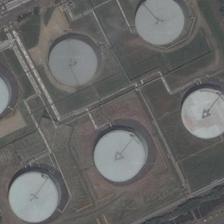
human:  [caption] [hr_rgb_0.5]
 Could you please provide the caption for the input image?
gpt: this area is made of six round buildings and integrated by plants .

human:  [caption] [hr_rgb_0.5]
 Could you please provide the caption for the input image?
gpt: six tanks surrounded by meadows are connected to tubes .

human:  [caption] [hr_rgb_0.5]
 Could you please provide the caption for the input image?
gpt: six big jars with white and grey paint .

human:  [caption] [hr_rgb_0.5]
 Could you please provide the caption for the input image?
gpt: six tanks surround by green meadows are in two rows .

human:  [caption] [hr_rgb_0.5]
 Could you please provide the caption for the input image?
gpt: six large storage tanks are beside a river and a road .